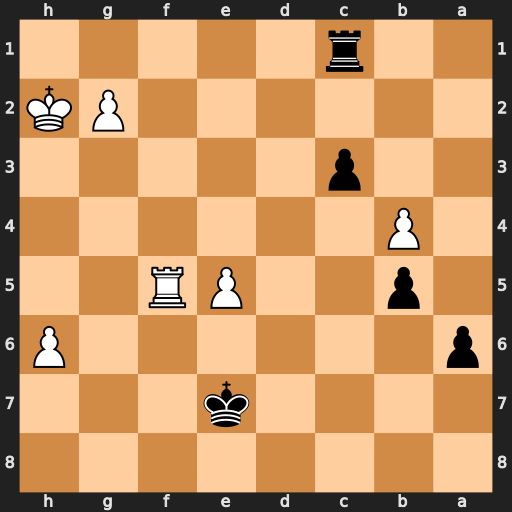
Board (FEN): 8/4k3/p6P/1p2PR2/1P6/2p5/6PK/2r5
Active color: b
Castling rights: -
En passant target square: -
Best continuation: c2 h7 Rh1+ Kxh1 c1=Q+ Kh2 Qh6+